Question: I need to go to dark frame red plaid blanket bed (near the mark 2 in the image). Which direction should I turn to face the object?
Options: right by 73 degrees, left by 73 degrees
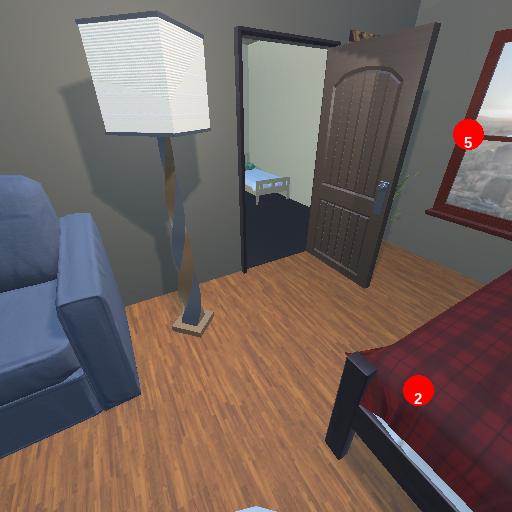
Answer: right by 73 degrees